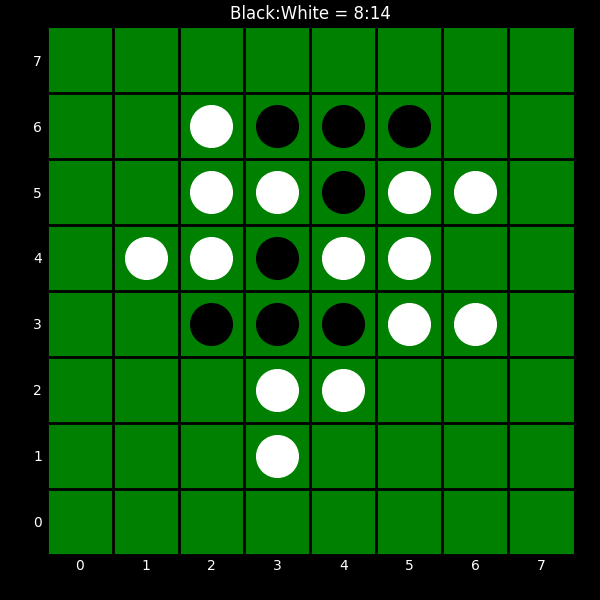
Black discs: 8
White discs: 14